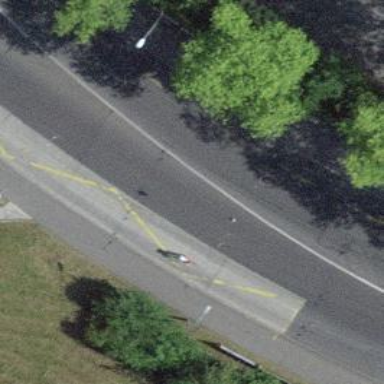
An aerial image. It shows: Trolleybus stop position for public transport.